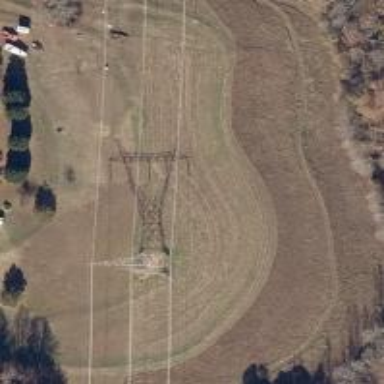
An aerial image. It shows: Power tower.